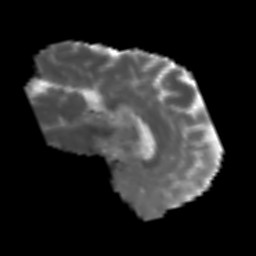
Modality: MD
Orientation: sagittal
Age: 55
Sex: male
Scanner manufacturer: siemens
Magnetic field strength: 3 T
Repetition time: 3.2 s
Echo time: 0.081 s